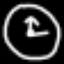
Label: clock